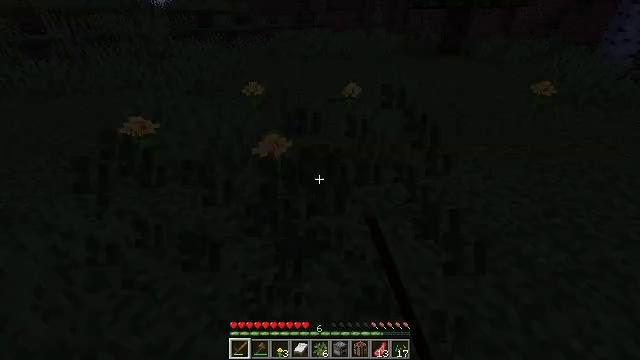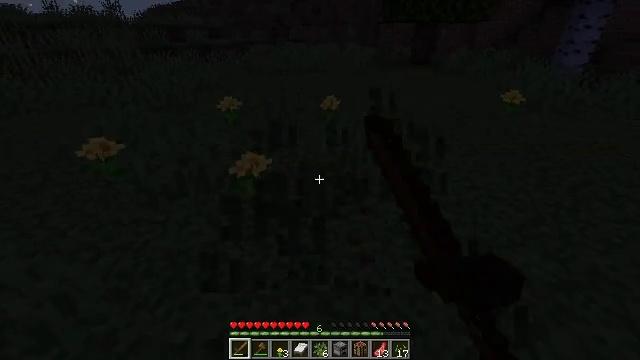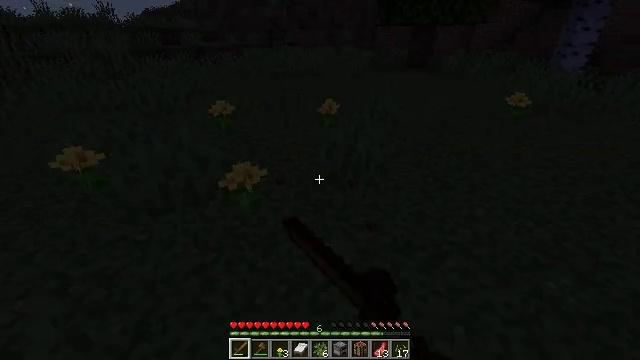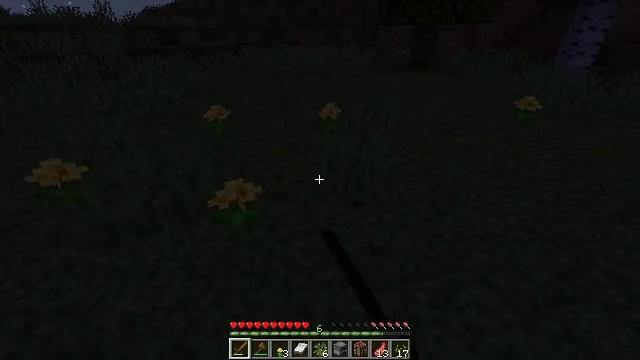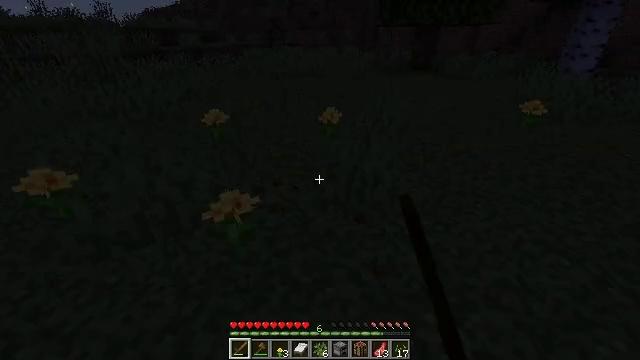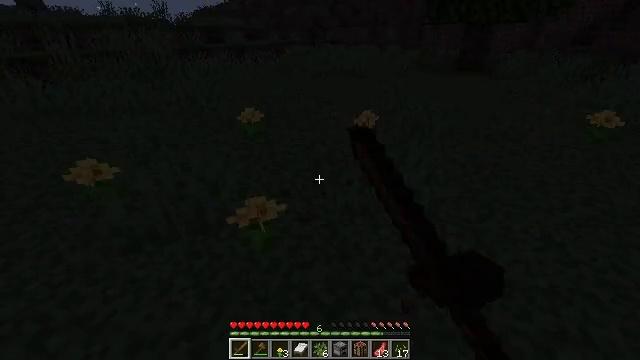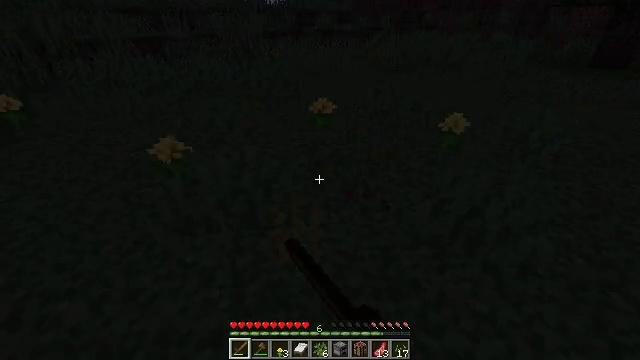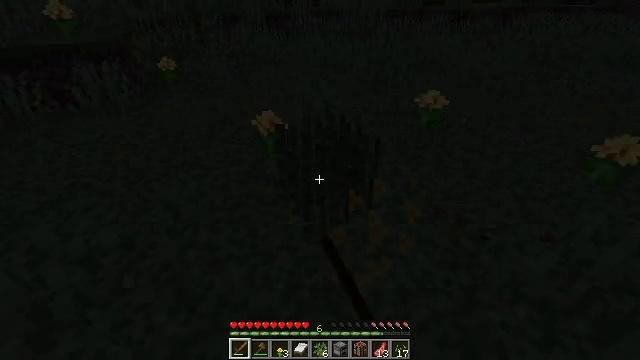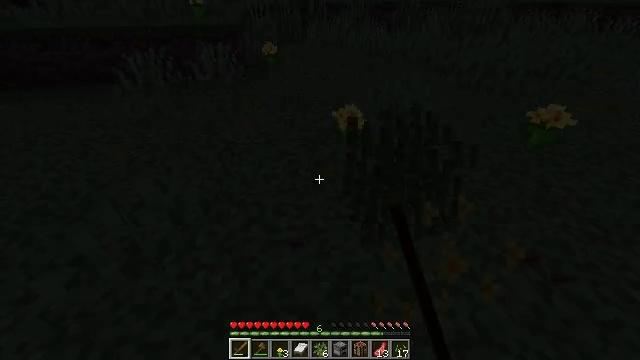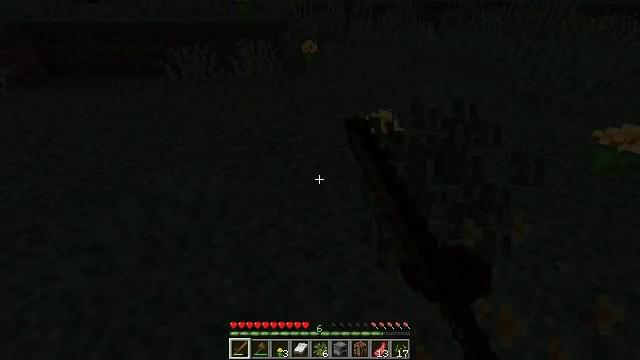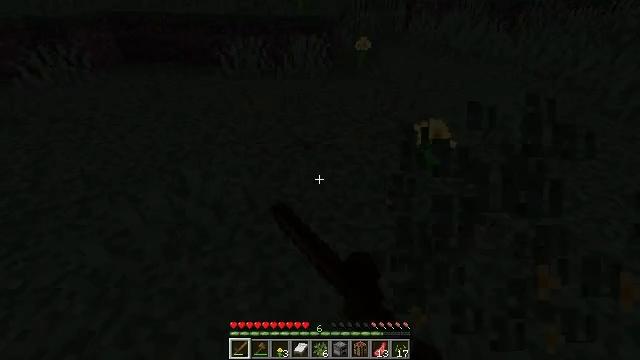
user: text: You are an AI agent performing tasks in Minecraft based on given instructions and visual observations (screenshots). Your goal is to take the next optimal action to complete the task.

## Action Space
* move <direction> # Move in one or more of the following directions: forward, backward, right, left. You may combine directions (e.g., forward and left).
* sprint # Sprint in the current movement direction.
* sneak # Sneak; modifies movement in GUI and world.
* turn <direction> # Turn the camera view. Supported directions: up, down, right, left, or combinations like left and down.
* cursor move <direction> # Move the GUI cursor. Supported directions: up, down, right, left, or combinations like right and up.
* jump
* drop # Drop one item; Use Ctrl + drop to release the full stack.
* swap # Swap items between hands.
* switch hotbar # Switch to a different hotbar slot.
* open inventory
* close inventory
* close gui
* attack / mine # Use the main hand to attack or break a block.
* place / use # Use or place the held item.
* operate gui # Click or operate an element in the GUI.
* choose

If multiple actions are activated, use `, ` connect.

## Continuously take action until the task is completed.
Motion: motion action
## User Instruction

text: Mine the dandelion from the ground.
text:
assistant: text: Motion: move forward, turn right and up, attack / mine
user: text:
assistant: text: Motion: move forward, attack / mine
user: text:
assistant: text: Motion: move forward, attack / mine
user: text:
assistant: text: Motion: move forward, attack / mine
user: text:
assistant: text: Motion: move forward, turn left, attack / mine
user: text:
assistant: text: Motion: move forward, turn left and down, attack / mine
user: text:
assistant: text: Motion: move forward, turn left and down, attack / mine
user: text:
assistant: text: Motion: move forward, turn left and down, attack / mine
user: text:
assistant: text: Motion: move forward, turn left, attack / mine
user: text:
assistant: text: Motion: move forward, turn left, attack / mine
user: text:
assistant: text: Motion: attack / mine